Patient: sex M, age 67
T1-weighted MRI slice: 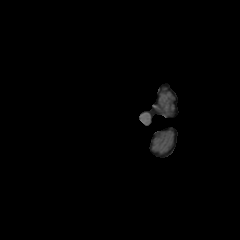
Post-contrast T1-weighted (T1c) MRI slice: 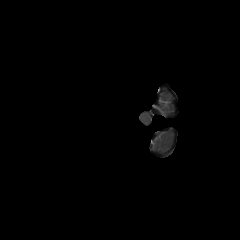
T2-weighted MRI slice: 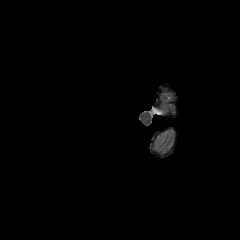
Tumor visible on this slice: no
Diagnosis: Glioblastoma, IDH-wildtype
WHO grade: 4